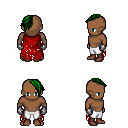
a pixel art fantasy rpg character, male body template, human, dark skin, red tattered cape, white pants, green long mohawk hairstyle, metal gloves, brown shoes, four views (front, back, left, right), 2x2 character sprite sheet, small pixel art, hard edges, no anti-aliasing